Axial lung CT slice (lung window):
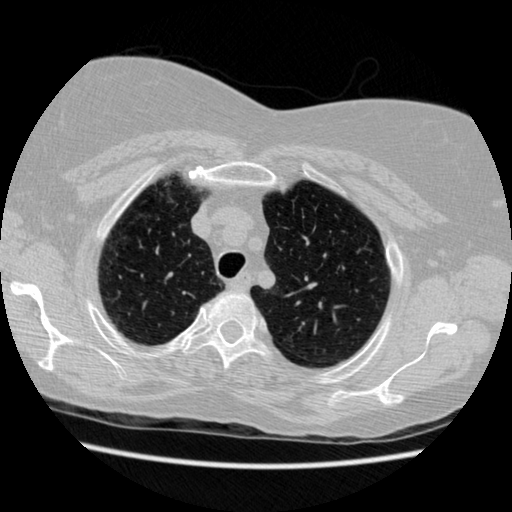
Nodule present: no